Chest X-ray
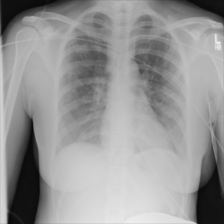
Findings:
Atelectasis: negative
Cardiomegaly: negative
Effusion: negative
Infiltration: negative
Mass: negative
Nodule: positive
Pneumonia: negative
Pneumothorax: negative
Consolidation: negative
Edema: negative
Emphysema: negative
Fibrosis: negative
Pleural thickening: negative
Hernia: negative